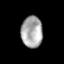
Tissue: lung
Cell type: Others
Senescence score: 0.2411
Nuclear area (px): 660
Mean DAPI intensity: 168.865